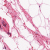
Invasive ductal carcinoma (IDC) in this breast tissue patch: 0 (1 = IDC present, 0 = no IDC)